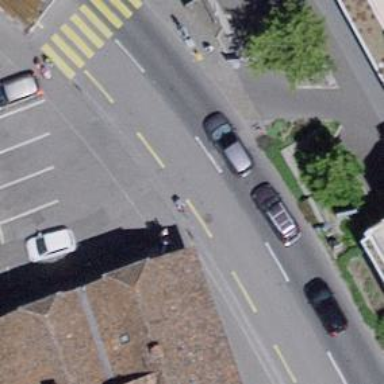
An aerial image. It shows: Secondary road with asphalt surface and sidewalk on the left.